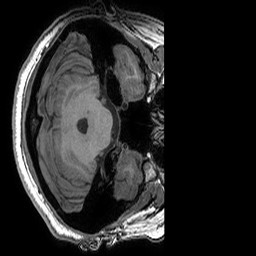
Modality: T1w
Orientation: axial
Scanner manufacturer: ge
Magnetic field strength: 3 T
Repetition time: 0.008156 s
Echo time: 0.00318 s